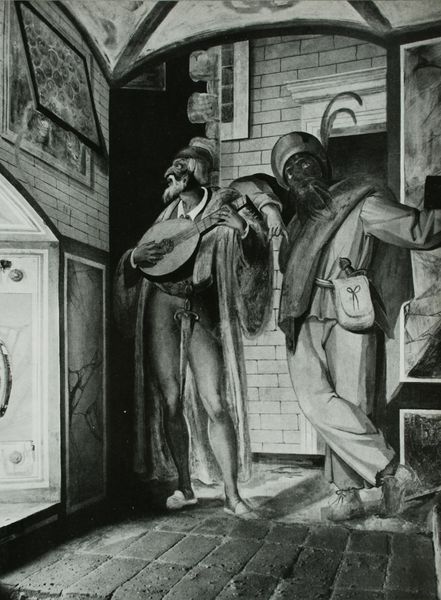
Titel: Fresken der Narrentreppe, Gestalten der "Commedia dell'arte"
Künstler: Alexander Paduano
Standort: Landshut
Institution: Burg Trausnitz
Schlagwörter: dunkel, feder, mann, nackt, schatten, umhang, vogel, weiß, menschen, fenster, glas, grau, hut, hüte, licht, männer, nase, raum, schwarz, zeichnung, haus, schal, leute, alt, bart, bärte, hose, kappe, wand, architektur, federn, stehen, steine, bild, innenraum, instrument, häuser, interieur, kostüm, mantel, stehend, decke, innen, gitarre, musik, musiker, turm, beine, federbusch, farbig, bogen, pflaster, venedig, alter mann, schuhe, risse, mauer, ziegel, grafik, figuren, interior, spielen, musikinstrument, wandmalerei, print, stube, aufstützen, fussboden, eingang, fugen, schere, gewölbe, greis, maske, narren, burg, palast, torbogen, clown, halbmond, radierung, stich, schwert, soldat, tasche, gemäuer, rustika, entspannt, kreuzrippen, ziegeln, singen, sänger, lässig, dolch, strumpfhose, treppenhaus, kostüme, mohr, fresko, museum, gaukler, laute, lautenspieler, mandoline, niesche, anlehnen, steinboden, butzenscheiben, turban, leier, karneval, fidel, musikant, stand spielbein, zupf, vorraum, maskenball, landshut, musician, masken, verkleidet, ukulele, figurengruppe, musikanten, butzen, spielmann, banjo, animation, schneider, ständchen, bard, schnürsenkel, eunuch, pantalone, burg trausnitz, arlecino, butzenglas, butzenscheibe, bänkelsänger, commedia dell arte, herlekin, kostümiert, oud, schnürbändel, rausgucken, surelismus, hiose